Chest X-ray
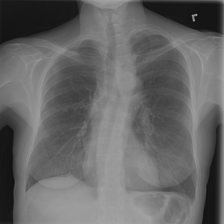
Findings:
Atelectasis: negative
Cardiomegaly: negative
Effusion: negative
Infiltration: negative
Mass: negative
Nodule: negative
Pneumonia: negative
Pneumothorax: negative
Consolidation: negative
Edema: negative
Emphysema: positive
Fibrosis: negative
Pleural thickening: negative
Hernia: negative